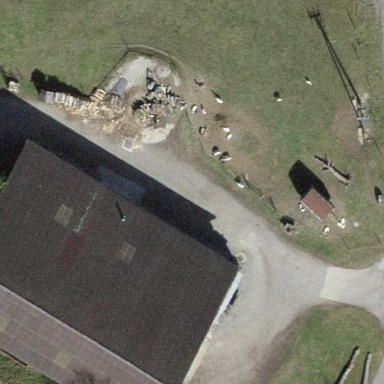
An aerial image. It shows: Farm auxiliary building.